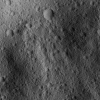
Atmospheric dust classification: not_dusty